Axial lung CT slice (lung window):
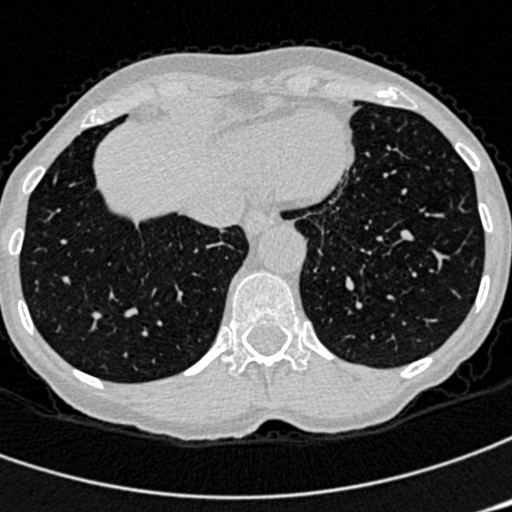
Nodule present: no